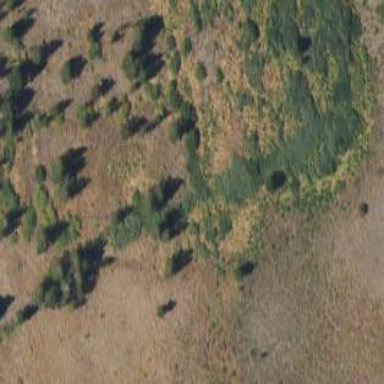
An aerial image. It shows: Wet meadow with wood vegetation.